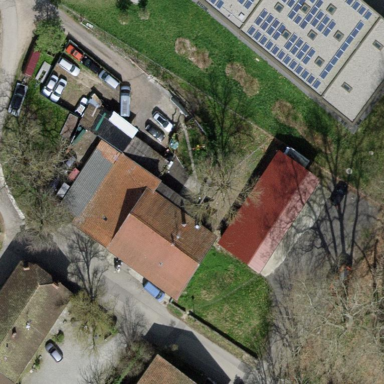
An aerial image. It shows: Farmyard area.